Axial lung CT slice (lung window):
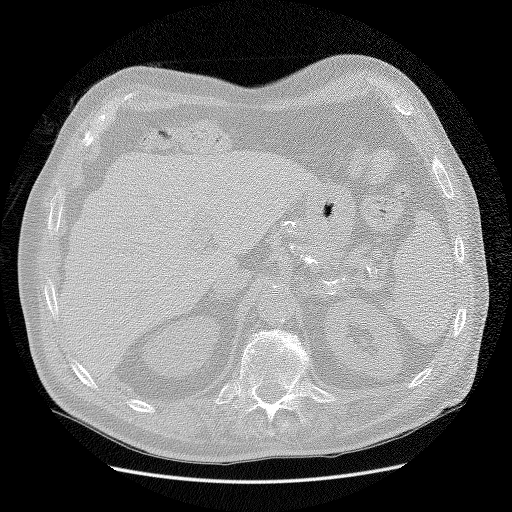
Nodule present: no